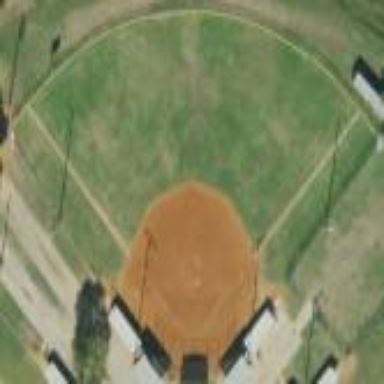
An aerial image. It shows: Baseball pitch for leisure land activities.